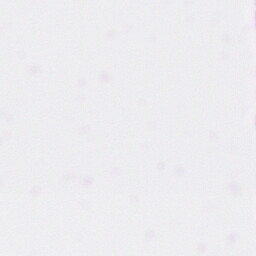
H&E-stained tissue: Pancreatic